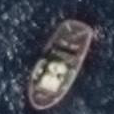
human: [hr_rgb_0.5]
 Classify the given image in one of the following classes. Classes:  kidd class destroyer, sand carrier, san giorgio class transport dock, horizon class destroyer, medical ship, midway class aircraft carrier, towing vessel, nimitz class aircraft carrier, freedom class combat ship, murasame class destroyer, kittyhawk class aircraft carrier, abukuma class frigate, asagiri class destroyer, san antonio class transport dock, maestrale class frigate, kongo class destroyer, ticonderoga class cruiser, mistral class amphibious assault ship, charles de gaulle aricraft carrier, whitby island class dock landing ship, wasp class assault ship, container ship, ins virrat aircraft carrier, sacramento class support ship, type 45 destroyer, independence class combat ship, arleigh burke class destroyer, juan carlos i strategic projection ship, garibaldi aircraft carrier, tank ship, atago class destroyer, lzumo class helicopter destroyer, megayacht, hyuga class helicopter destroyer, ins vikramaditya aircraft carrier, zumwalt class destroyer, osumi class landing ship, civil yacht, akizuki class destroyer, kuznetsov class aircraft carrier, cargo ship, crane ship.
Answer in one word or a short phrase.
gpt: Towing vessel